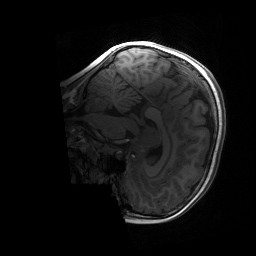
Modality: T1w
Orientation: sagittal
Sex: female
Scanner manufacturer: siemens
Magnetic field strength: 3 T
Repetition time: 1.9 s
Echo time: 0.00243 s